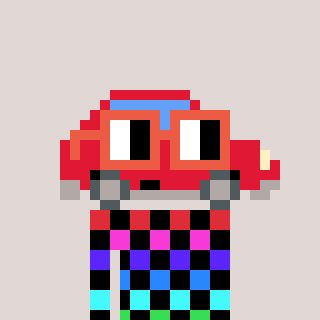
a pixel art character with square orange glasses, a car-shaped head and a hotbrown-colored body on a warm background